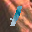
Label: 1